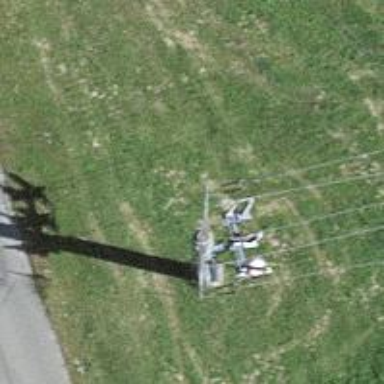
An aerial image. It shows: Termination power pole.